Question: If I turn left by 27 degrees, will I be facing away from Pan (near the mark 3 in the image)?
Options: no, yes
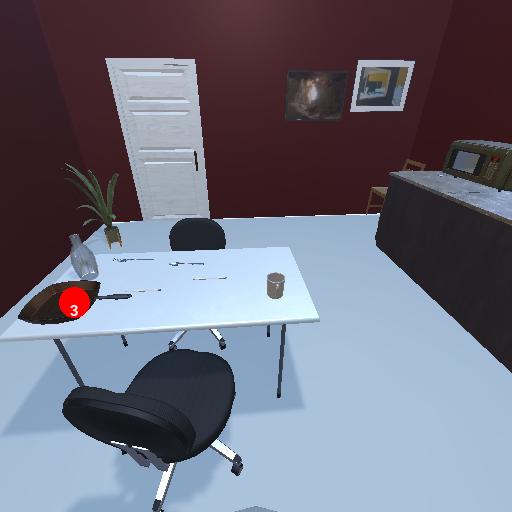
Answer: no